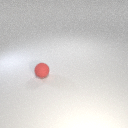
small red rubber sphere